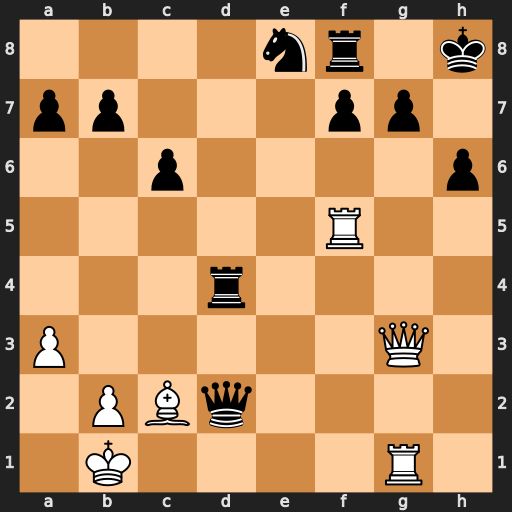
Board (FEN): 4nr1k/pp3pp1/2p4p/5R2/3r4/P5Q1/1PBq4/1K4R1
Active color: w
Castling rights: -
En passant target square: -
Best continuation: Rg2 Qxg2 Qxg2